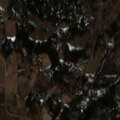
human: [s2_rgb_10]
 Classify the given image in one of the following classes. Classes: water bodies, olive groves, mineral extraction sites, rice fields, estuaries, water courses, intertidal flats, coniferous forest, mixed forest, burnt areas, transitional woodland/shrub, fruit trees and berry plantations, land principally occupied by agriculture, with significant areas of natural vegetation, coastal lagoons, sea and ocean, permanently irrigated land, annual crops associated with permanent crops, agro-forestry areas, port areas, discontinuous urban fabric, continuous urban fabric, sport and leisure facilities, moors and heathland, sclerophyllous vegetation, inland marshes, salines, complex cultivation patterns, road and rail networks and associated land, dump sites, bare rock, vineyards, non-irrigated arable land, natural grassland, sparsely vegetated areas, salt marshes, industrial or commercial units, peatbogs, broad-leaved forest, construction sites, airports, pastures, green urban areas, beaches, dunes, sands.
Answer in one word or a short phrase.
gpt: non-irrigated arable land, land principally occupied by agriculture, with significant areas of natural vegetation, coniferous forest, mixed forest, transitional woodland/shrub